Question: I found that this question has been asked before <URL> here, but it was closed for some reason. But here is what happens. I have created a webview, applied transparent background, but when i try to load something, and reload something again, the older content will still remain on the webview and the newer one will overlap it. Here is a picture that explains it.

So i am creating a jokes application, and i have added webview. Then i added transparency and the random joke button reloads the webpage so that the webview can get another joke. But it just overlapps instead. Any solutions? Here is my piece of code
'''
Button random = (Button) findViewById(R.id.reload);
final WebView web = (WebView) findViewById(R.id.webView);
web.setBackgroundColor(Color.TRANSPARENT);
web.setWebViewClient(new WebViewClient());
String selected = (String) getIntent().getCharSequenceExtra("selected");
final String url = "http://someurl.com/?s=dirty&x=" + selected;
web.loadUrl(url);
random.setOnClickListener(new View.OnClickListener() {
public void onClick(View v) {
web.loadUrl(url);
}
});
'''
Any help would be really appreciated :)
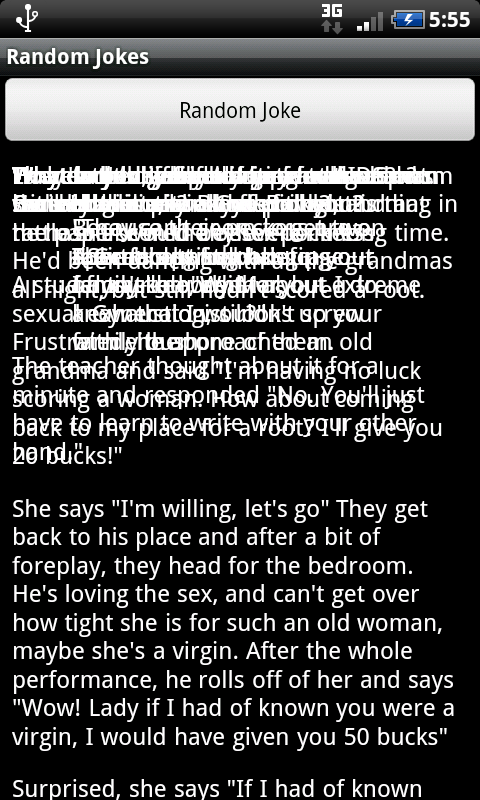
Answer: Try before doing 'web.loadUrl(url);' doing 'web.clearView();'
See <URL>.